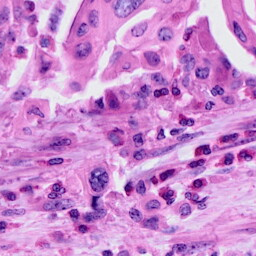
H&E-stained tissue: Cervix